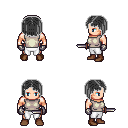
a pixel art fantasy rpg character, male body template, human, light skin, white sleeveless shirt, white pants, gray pageboy hairstyle, metal gloves, brown shoes, dagger, four views (front, back, left, right), 2x2 character sprite sheet, small pixel art, hard edges, no anti-aliasing